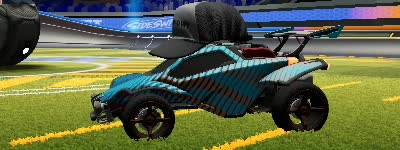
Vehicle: octane